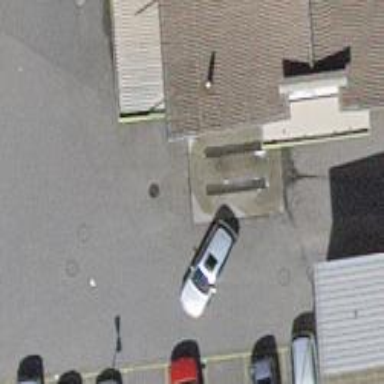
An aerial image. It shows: Car wash facility.